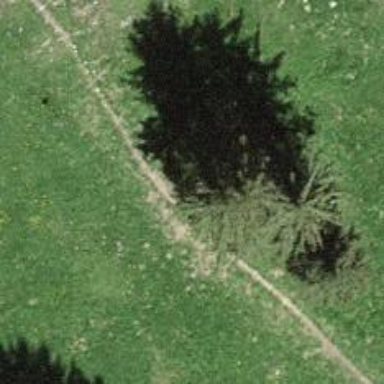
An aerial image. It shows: Beautiful tree in nature.